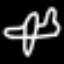
Label: airplane